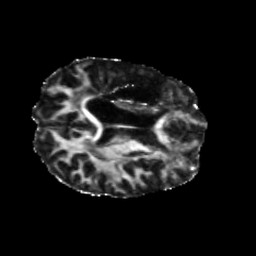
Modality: FA
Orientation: axial
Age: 44
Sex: female
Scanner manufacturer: siemens
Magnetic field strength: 3 T
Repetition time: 5.25 s
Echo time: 0.08 s